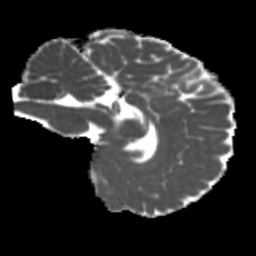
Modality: MD
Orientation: sagittal
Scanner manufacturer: siemens
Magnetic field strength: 3 T
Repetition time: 4 s
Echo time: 0.0594 s